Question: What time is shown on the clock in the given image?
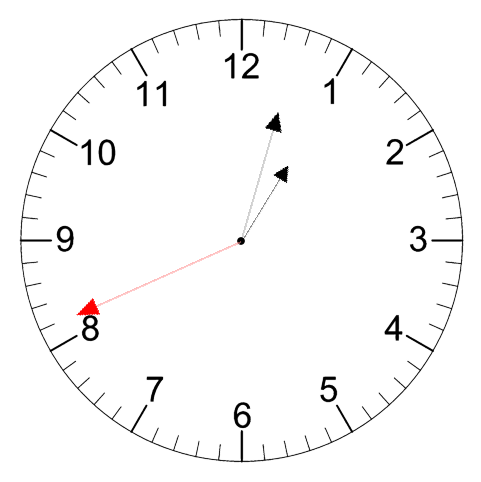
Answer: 01:02:41